Question: I have a difficult CSS problem to solve. I have an app that always has a header at the top of the page - say 75px in height. On most pages, there will be breadcrumbs too - 45px in height. Of course, the home page has no need to show the breadcrumbs, so the header will occupy less total height than other pages.
What I'd like to do is have the main view under the breadcrumbs occupy the rest of the space on the screen - for all device heights. Moreover, I want this pane to be scrollable, while the header/breadcrumbs are always on top.
This seems to be very tricky to do.
Here is an example describing what I mean:

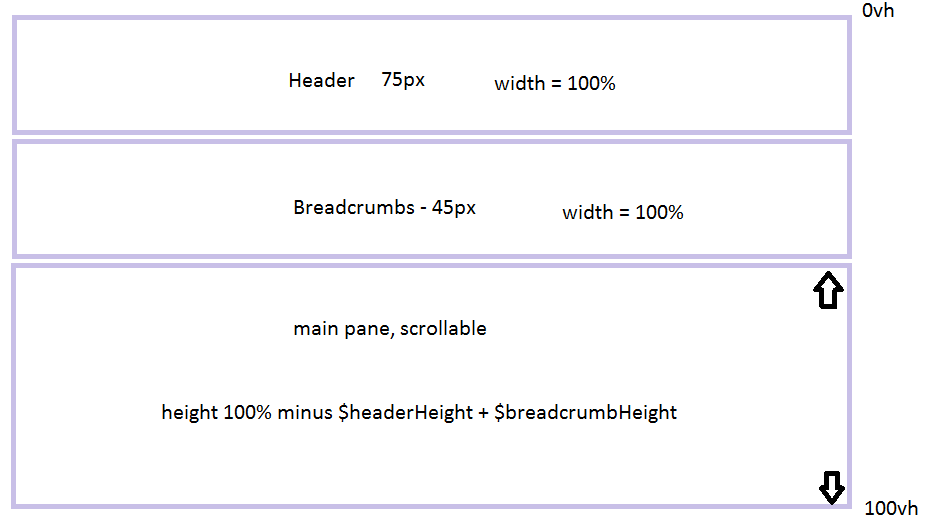
Answer: Here's that calc() solution I mentioned in the comments. If you don't care about ie8 and lower it's perfect for your use case. If you care for older ie versions you can look into IE's expressions. Here's the demo:
'''
html, body {
margin: 0;
padding: 0;
}
header {
height: 60px;
background: orange;
}
.breadcrumbs {
height: 40px;
background: yellowgreen;
}
.content {
background: #BADA55;
height: calc(100vh - 40px - 60px);
overflow: auto;
}
'''
'''
<header>
Header
</header>
<div class="breadcrumbs">
Breadcrumbs
</div>
<div class="content">
<h1>Content</h1>
<p>Lorem ipsum dolor sit amet, consectetur adipisicing elit. Illo ut et sequi harum repudiandae beatae iure quod similique ipsa natus. Ex quia ducimus in molestias maxime consequuntur quos explicabo at quam voluptate aliquid earum nesciunt voluptatum aperiam iure eum maiores obcaecati iste expedita beatae. Velit vitae animi voluptate harum similique dicta suscipit quo nemo molestias maiores quae omnis obcaecati expedita officia rem tempora qui nostrum impedit magnam molestiae repellendus assumenda fugit recusandae quos iusto inventore labore dignissimos. Maxime aspernatur nam assumenda est iure quas ad incidunt porro ea saepe! Ut laborum eligendi nostrum quidem ullam natus nam tempora sequi magnam.</p>
<p>Lorem ipsum dolor sit amet, consectetur adipisicing elit. Illo ut et sequi harum repudiandae beatae iure quod similique ipsa natus. Ex quia ducimus in molestias maxime consequuntur quos explicabo at quam voluptate aliquid earum nesciunt voluptatum aperiam iure eum maiores obcaecati iste expedita beatae. Velit vitae animi voluptate harum similique dicta suscipit quo nemo molestias maiores quae omnis obcaecati expedita officia rem tempora qui nostrum impedit magnam molestiae repellendus assumenda fugit recusandae quos iusto inventore labore dignissimos. Maxime aspernatur nam assumenda est iure quas ad incidunt porro ea saepe! Ut laborum eligendi nostrum quidem ullam natus nam tempora sequi magnam.</p>
<p>Lorem ipsum dolor sit amet, consectetur adipisicing elit. Illo ut et sequi harum repudiandae beatae iure quod similique ipsa natus. Ex quia ducimus in molestias maxime consequuntur quos explicabo at quam voluptate aliquid earum nesciunt voluptatum aperiam iure eum maiores obcaecati iste expedita beatae. Velit vitae animi voluptate harum similique dicta suscipit quo nemo molestias maiores quae omnis obcaecati expedita officia rem tempora qui nostrum impedit magnam molestiae repellendus assumenda fugit recusandae quos iusto inventore labore dignissimos. Maxime aspernatur nam assumenda est iure quas ad incidunt porro ea saepe! Ut laborum eligendi nostrum quidem ullam natus nam tempora sequi magnam.</p><p>Lorem ipsum dolor sit amet, consectetur adipisicing elit. Illo ut et sequi harum repudiandae beatae iure quod similique ipsa natus. Ex quia ducimus in molestias maxime consequuntur quos explicabo at quam voluptate aliquid earum nesciunt voluptatum aperiam iure eum maiores obcaecati iste expedita beatae. Velit vitae animi voluptate harum similique dicta suscipit quo nemo molestias maiores quae omnis obcaecati expedita officia rem tempora qui nostrum impedit magnam molestiae repellendus assumenda fugit recusandae quos iusto inventore labore dignissimos. Maxime aspernatur nam assumenda est iure quas ad incidunt porro ea saepe! Ut laborum eligendi nostrum quidem ullam natus nam tempora sequi magnam.</p><p>Lorem ipsum dolor sit amet, consectetur adipisicing elit. Illo ut et sequi harum repudiandae beatae iure quod similique ipsa natus. Ex quia ducimus in molestias maxime consequuntur quos explicabo at quam voluptate aliquid earum nesciunt voluptatum aperiam iure eum maiores obcaecati iste expedita beatae. Velit vitae animi voluptate harum similique dicta suscipit quo nemo molestias maiores quae omnis obcaecati expedita officia rem tempora qui nostrum impedit magnam molestiae repellendus assumenda fugit recusandae quos iusto inventore labore dignissimos. Maxime aspernatur nam assumenda est iure quas ad incidunt porro ea saepe! Ut laborum eligendi nostrum quidem ullam natus nam tempora sequi magnam.</p><p>Lorem ipsum dolor sit amet, consectetur adipisicing elit. Illo ut et sequi harum repudiandae beatae iure quod similique ipsa natus. Ex quia ducimus in molestias maxime consequuntur quos explicabo at quam voluptate aliquid earum nesciunt voluptatum aperiam iure eum maiores obcaecati iste expedita beatae. Velit vitae animi voluptate harum similique dicta suscipit quo nemo molestias maiores quae omnis obcaecati expedita officia rem tempora qui nostrum impedit magnam molestiae repellendus assumenda fugit recusandae quos iusto inventore labore dignissimos. Maxime aspernatur nam assumenda est iure quas ad incidunt porro ea saepe! Ut laborum eligendi nostrum quidem ullam natus nam tempora sequi magnam.</p><p>Lorem ipsum dolor sit amet, consectetur adipisicing elit. Illo ut et sequi harum repudiandae beatae iure quod similique ipsa natus. Ex quia ducimus in molestias maxime consequuntur quos explicabo at quam voluptate aliquid earum nesciunt voluptatum aperiam iure eum maiores obcaecati iste expedita beatae. Velit vitae animi voluptate harum similique dicta suscipit quo nemo molestias maiores quae omnis obcaecati expedita officia rem tempora qui nostrum impedit magnam molestiae repellendus assumenda fugit recusandae quos iusto inventore labore dignissimos. Maxime aspernatur nam assumenda est iure quas ad incidunt porro ea saepe! Ut laborum eligendi nostrum quidem ullam natus nam tempora sequi magnam.</p>
<p>Lorem ipsum dolor sit amet, consectetur adipisicing elit. Illo ut et sequi harum repudiandae beatae iure quod similique ipsa natus. Ex quia ducimus in molestias maxime consequuntur quos explicabo at quam voluptate aliquid earum nesciunt voluptatum aperiam iure eum maiores obcaecati iste expedita beatae. Velit vitae animi voluptate harum similique dicta suscipit quo nemo molestias maiores quae omnis obcaecati expedita officia rem tempora qui nostrum impedit magnam molestiae repellendus assumenda fugit recusandae quos iusto inventore labore dignissimos. Maxime aspernatur nam assumenda est iure quas ad incidunt porro ea saepe! Ut laborum eligendi nostrum quidem ullam natus nam tempora sequi magnam.</p>
<p>Lorem ipsum dolor sit amet, consectetur adipisicing elit. Illo ut et sequi harum repudiandae beatae iure quod similique ipsa natus. Ex quia ducimus in molestias maxime consequuntur quos explicabo at quam voluptate aliquid earum nesciunt voluptatum aperiam iure eum maiores obcaecati iste expedita beatae. Velit vitae animi voluptate harum similique dicta suscipit quo nemo molestias maiores quae omnis obcaecati expedita officia rem tempora qui nostrum impedit magnam molestiae repellendus assumenda fugit recusandae quos iusto inventore labore dignissimos. Maxime aspernatur nam assumenda est iure quas ad incidunt porro ea saepe! Ut laborum eligendi nostrum quidem ullam natus nam tempora sequi magnam.</p>
<p>Lorem ipsum dolor sit amet, consectetur adipisicing elit. Illo ut et sequi harum repudiandae beatae iure quod similique ipsa natus. Ex quia ducimus in molestias maxime consequuntur quos explicabo at quam voluptate aliquid earum nesciunt voluptatum aperiam iure eum maiores obcaecati iste expedita beatae. Velit vitae animi voluptate harum similique dicta suscipit quo nemo molestias maiores quae omnis obcaecati expedita officia rem tempora qui nostrum impedit magnam molestiae repellendus assumenda fugit recusandae quos iusto inventore labore dignissimos. Maxime aspernatur nam assumenda est iure quas ad incidunt porro ea saepe! Ut laborum eligendi nostrum quidem ullam natus nam tempora sequi magnam.</p>
<p>Lorem ipsum dolor sit amet, consectetur adipisicing elit. Illo ut et sequi harum repudiandae beatae iure quod similique ipsa natus. Ex quia ducimus in molestias maxime consequuntur quos explicabo at quam voluptate aliquid earum nesciunt voluptatum aperiam iure eum maiores obcaecati iste expedita beatae. Velit vitae animi voluptate harum similique dicta suscipit quo nemo molestias maiores quae omnis obcaecati expedita officia rem tempora qui nostrum impedit magnam molestiae repellendus assumenda fugit recusandae quos iusto inventore labore dignissimos. Maxime aspernatur nam assumenda est iure quas ad incidunt porro ea saepe! Ut laborum eligendi nostrum quidem ullam natus nam tempora sequi magnam.</p>
</div>
'''
and when you don't have the breadcrumbs you just add a class to the body (or a container) and use different styles: <URL>
'''
.container.without-breadcrumbs .content{
height: calc(100vh - 60px);
}
'''
Here's a link to a jsfiddle demo in case you want to play a little bit with it: <URL>